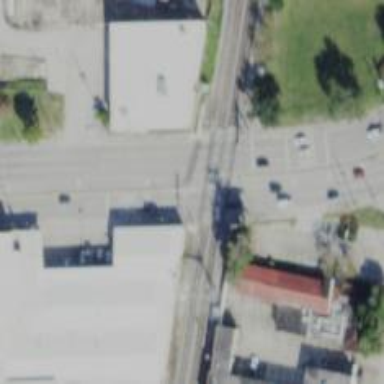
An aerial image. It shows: Railway crossing.